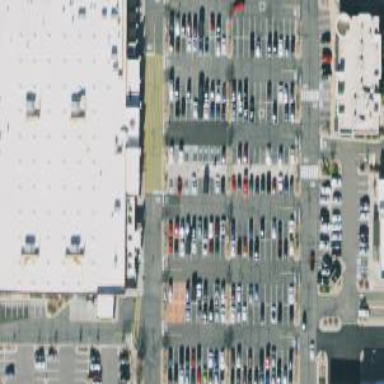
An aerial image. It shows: Parking space is available.